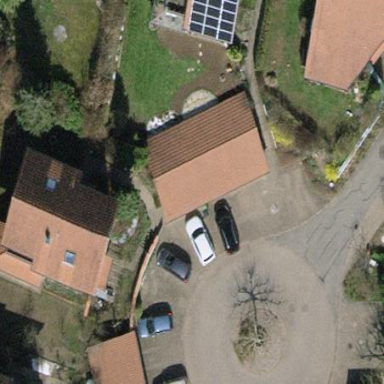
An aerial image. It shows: Group of garages.